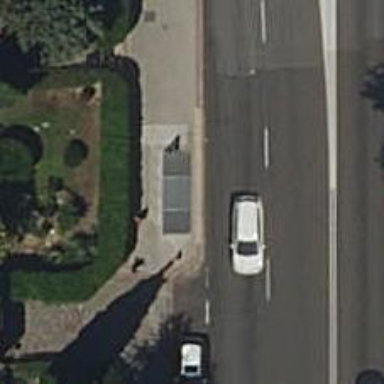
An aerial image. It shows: Bus stop with shelter. It is platform for public transport.